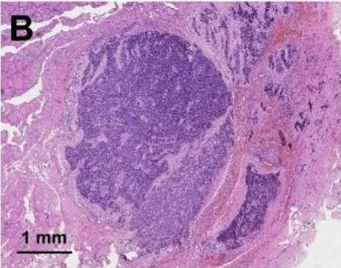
Magnification x 20.
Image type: pathology (h&e)